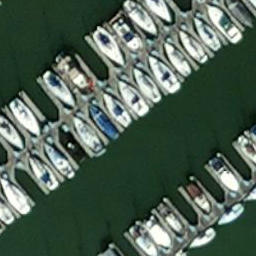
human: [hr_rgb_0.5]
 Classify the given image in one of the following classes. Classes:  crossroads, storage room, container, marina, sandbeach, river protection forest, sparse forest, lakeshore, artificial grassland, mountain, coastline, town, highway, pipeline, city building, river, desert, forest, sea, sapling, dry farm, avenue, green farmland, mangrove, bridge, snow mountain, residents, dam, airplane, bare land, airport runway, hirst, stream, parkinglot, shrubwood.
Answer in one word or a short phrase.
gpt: marina